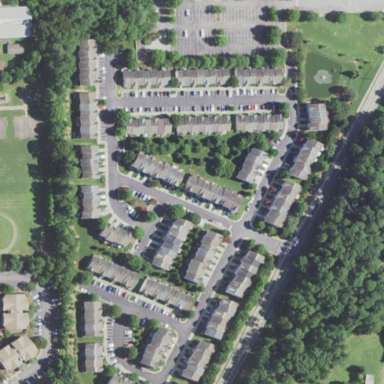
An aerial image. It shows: Residential neighbourhood.